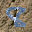
Label: 8